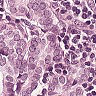
Metastatic tissue present: yes